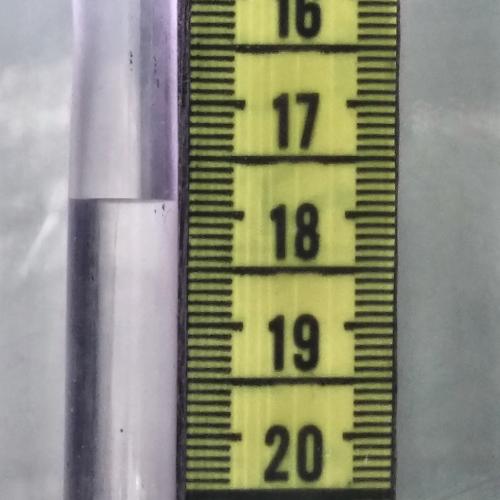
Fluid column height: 17.9 cm